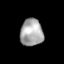
Tissue: lung
Cell type: Others
Senescence score: 0.1931
Nuclear area (px): 607
Mean DAPI intensity: 167.259